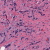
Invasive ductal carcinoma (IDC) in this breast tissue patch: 0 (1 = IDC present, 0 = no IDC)